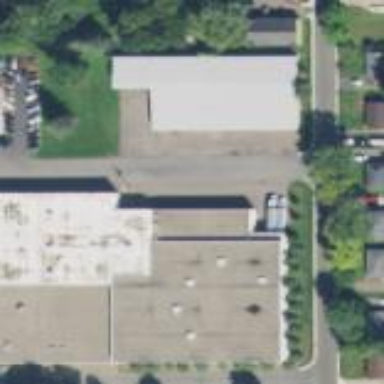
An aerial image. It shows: Warehouse.